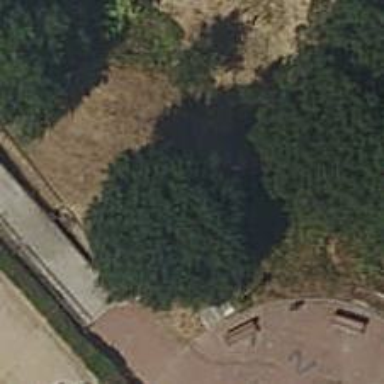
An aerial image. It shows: Park with evergreen needle-leaved trees.